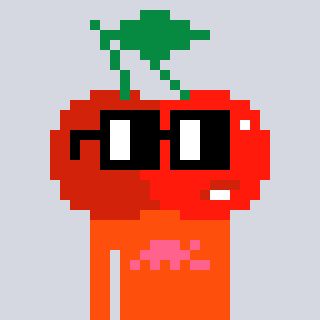
a pixel art character with square black glasses, a cherry-shaped head and a orange-colored body on a cool background